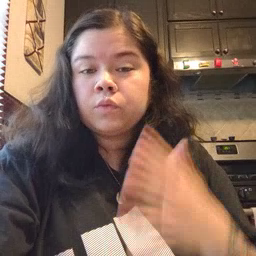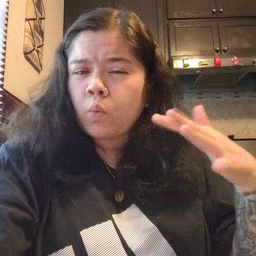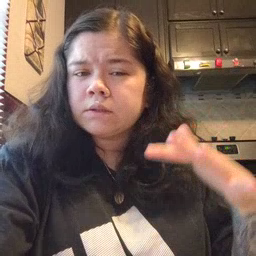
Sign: noisy